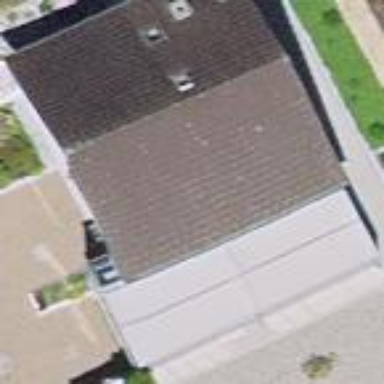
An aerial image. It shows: Building with tiled roof.